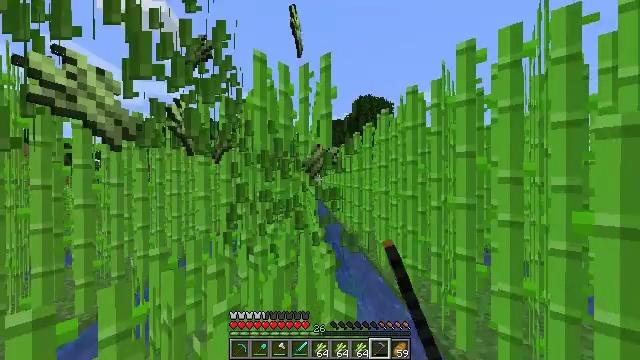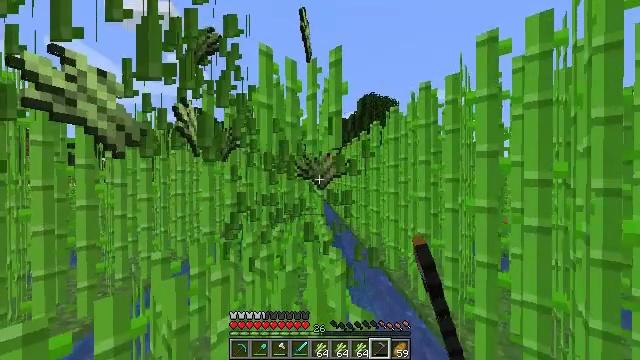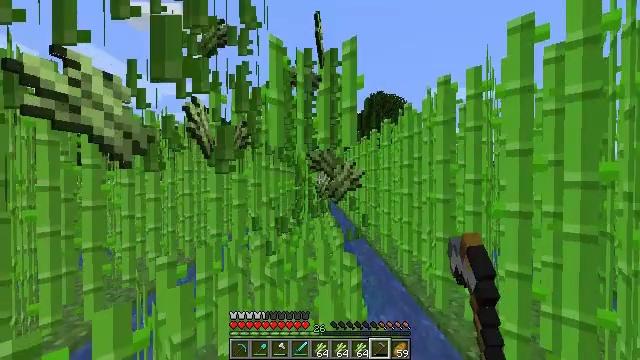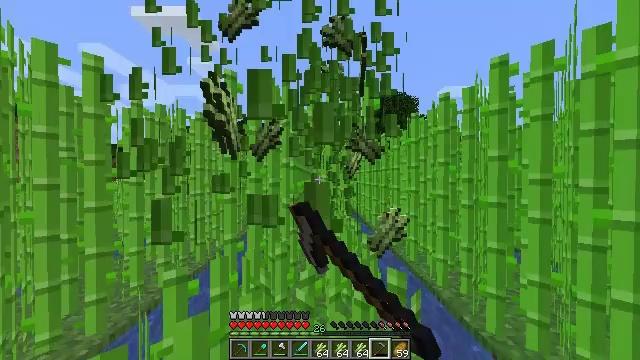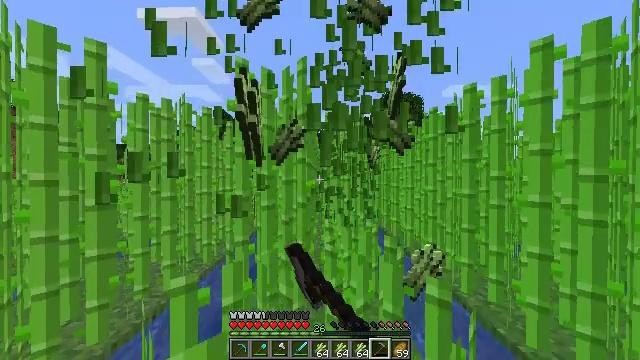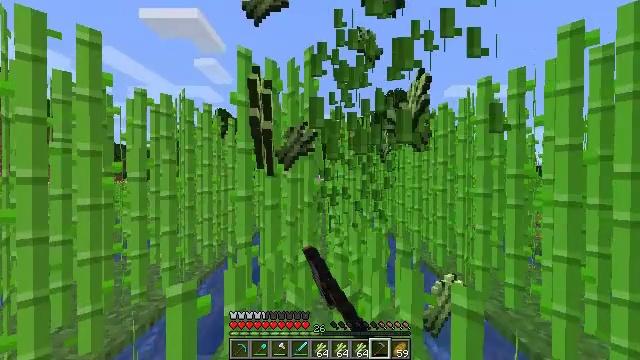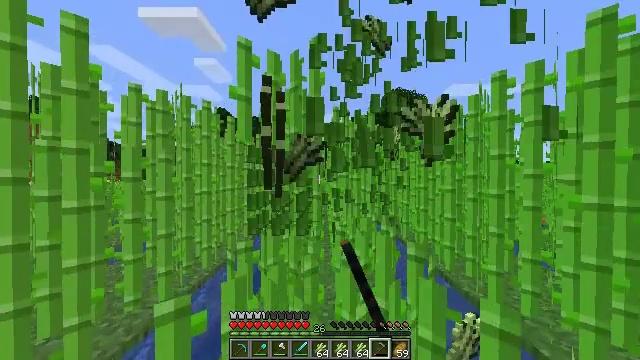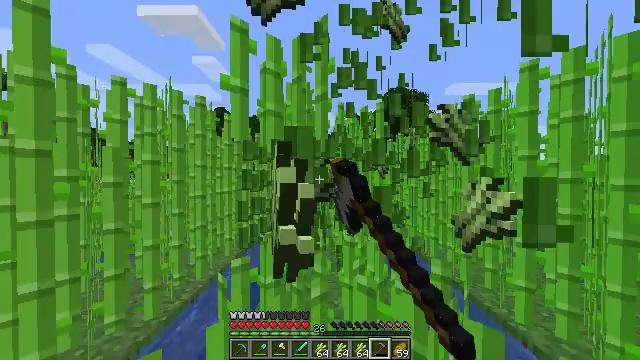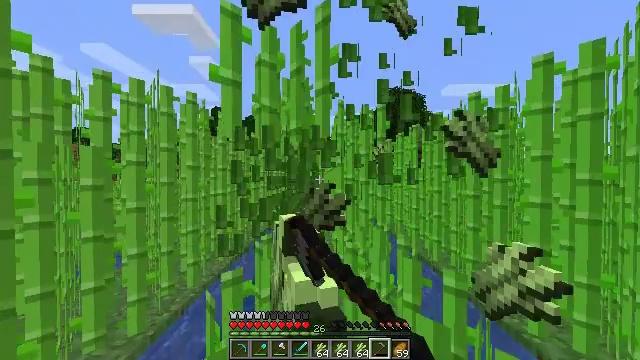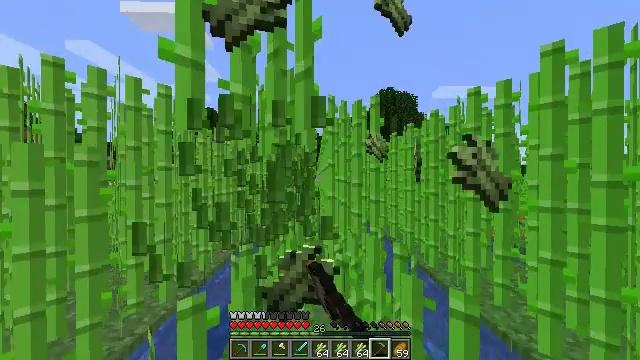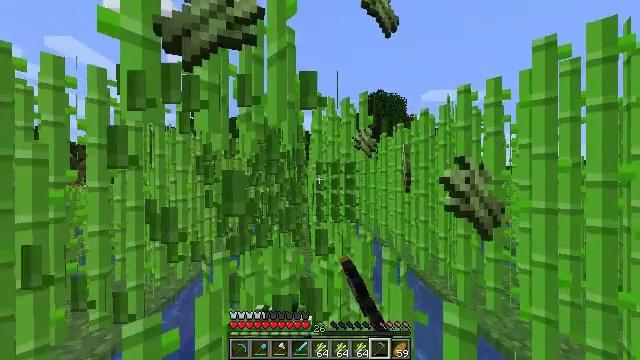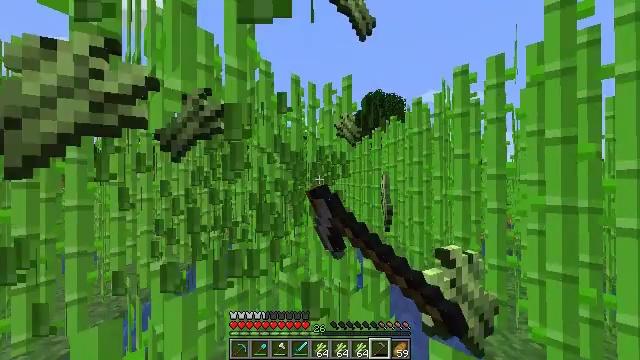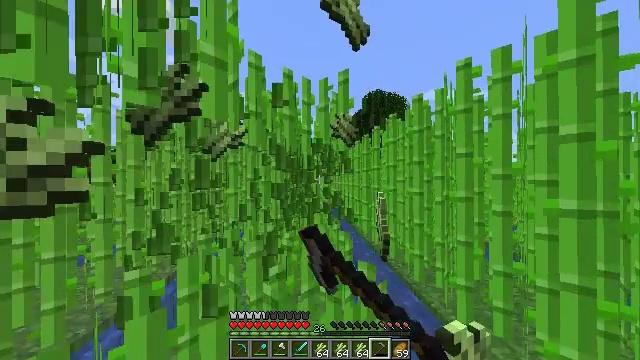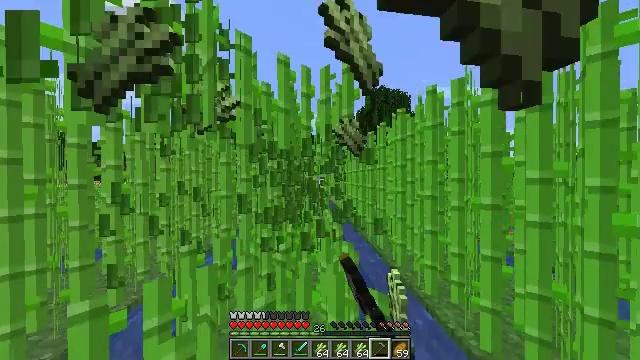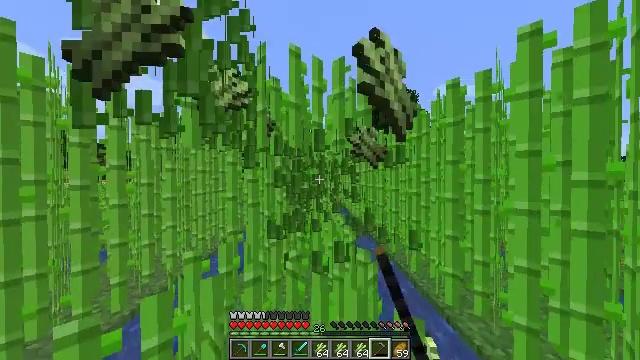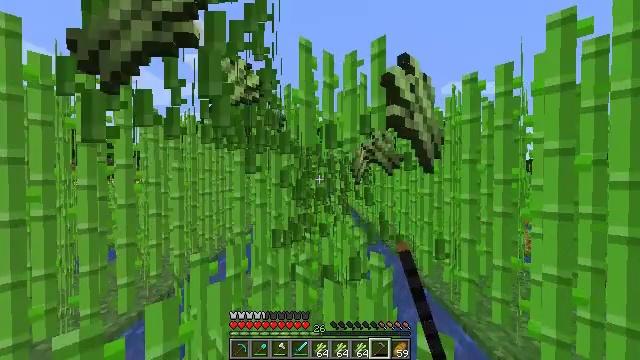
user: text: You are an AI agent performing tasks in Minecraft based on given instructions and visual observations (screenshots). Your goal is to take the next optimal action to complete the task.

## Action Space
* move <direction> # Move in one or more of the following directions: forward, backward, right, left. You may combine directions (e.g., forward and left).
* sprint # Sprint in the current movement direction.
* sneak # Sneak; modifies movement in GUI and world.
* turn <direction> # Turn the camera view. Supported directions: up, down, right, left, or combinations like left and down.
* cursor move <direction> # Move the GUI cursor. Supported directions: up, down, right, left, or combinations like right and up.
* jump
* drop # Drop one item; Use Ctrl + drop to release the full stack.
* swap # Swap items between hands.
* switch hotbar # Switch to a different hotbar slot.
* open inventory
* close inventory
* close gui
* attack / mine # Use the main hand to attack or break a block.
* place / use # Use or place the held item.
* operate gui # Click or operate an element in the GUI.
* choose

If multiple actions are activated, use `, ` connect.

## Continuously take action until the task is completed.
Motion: motion action
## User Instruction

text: Collect sugar cane near water sources.
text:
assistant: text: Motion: move forward and move left, sprint, turn left, attack / mine
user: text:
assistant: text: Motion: move forward and move left, sprint, turn left, attack / mine
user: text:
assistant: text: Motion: move forward and move left, sprint, turn left, attack / mine
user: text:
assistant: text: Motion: move forward and move left, sprint, attack / mine
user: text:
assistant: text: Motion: move forward, sprint, attack / mine
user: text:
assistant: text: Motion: move forward, sprint, attack / mine
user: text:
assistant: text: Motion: move forward, sprint, attack / mine
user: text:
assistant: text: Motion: move forward and move right, sprint, attack / mine
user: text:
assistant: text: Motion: move forward and move right, sprint, turn right, attack / mine
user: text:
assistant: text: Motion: move forward and move right, sprint, turn right, attack / mine
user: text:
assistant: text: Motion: move forward and move right, sprint, attack / mine
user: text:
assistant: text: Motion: move forward, sprint, attack / mine
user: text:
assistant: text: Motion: move forward and move left, sprint, attack / mine
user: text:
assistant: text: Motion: move forward and move left, sprint, turn left, attack / mine
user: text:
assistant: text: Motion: move forward and move left, sprint, turn left, attack / mine
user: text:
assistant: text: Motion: move forward and move left, sprint, attack / mine
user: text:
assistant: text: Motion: move forward, sprint, attack / mine
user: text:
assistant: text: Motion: move forward, sprint, attack / mine
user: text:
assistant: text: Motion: move forward, sprint, attack / mine
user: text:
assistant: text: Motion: move forward, sprint, attack / mine
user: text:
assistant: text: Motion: move forward, sprint, turn right, attack / mine
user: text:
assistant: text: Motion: move forward and move right, sprint, turn right, attack / mine
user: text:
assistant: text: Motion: move forward and move right, sprint, turn right, attack / mine
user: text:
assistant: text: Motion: move forward and move right, sprint, attack / mine
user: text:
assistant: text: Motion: move forward and move right, sprint, attack / mine
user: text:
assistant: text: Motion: move forward, sprint, attack / mine
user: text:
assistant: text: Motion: move forward and move left, sprint, turn left, attack / mine
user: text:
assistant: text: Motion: move forward and move left, sprint, turn left, attack / mine
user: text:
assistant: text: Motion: move forward and move left, sprint, turn left, attack / mine
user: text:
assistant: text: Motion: move forward and move left, sprint, attack / mine